Question: I have this:

As you can see I currently have a conditional to include the button style mixins, is there anyway I can include one? For example:
'''
@mixin button($color)
@include button-#{$color}
'''
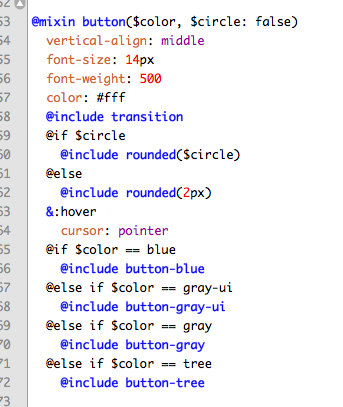
Answer: Seeing your markup above, I'm assuming you've tried interpolation already and it din't work. Just a thought - wouldn't an <URL> be more appropriate in this context? i.e. extend individual 'button-*' mixins with a certain .
That being said, you already have the button '$color' parametrized, but you are taking a step back by adding an extra level of complexity of having a pre-defined mixin included depending on the variable value! I'm assuming that you've started with 'button-blue'...'button-tree' mixins, and then a requirement came up needing a '$circle' toggle?
If you are, in fact, using 'button-blue'...'button-tree' outside of the 'button' mixin, I'd say it would be most maintainable to have the "multiple ifs" switch logic abstracted once to a function directive like
'''
@function include-button-mixin($color) {
@if $color == blue
@include button-blue
...
}
'''